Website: apple
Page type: customer-info-address
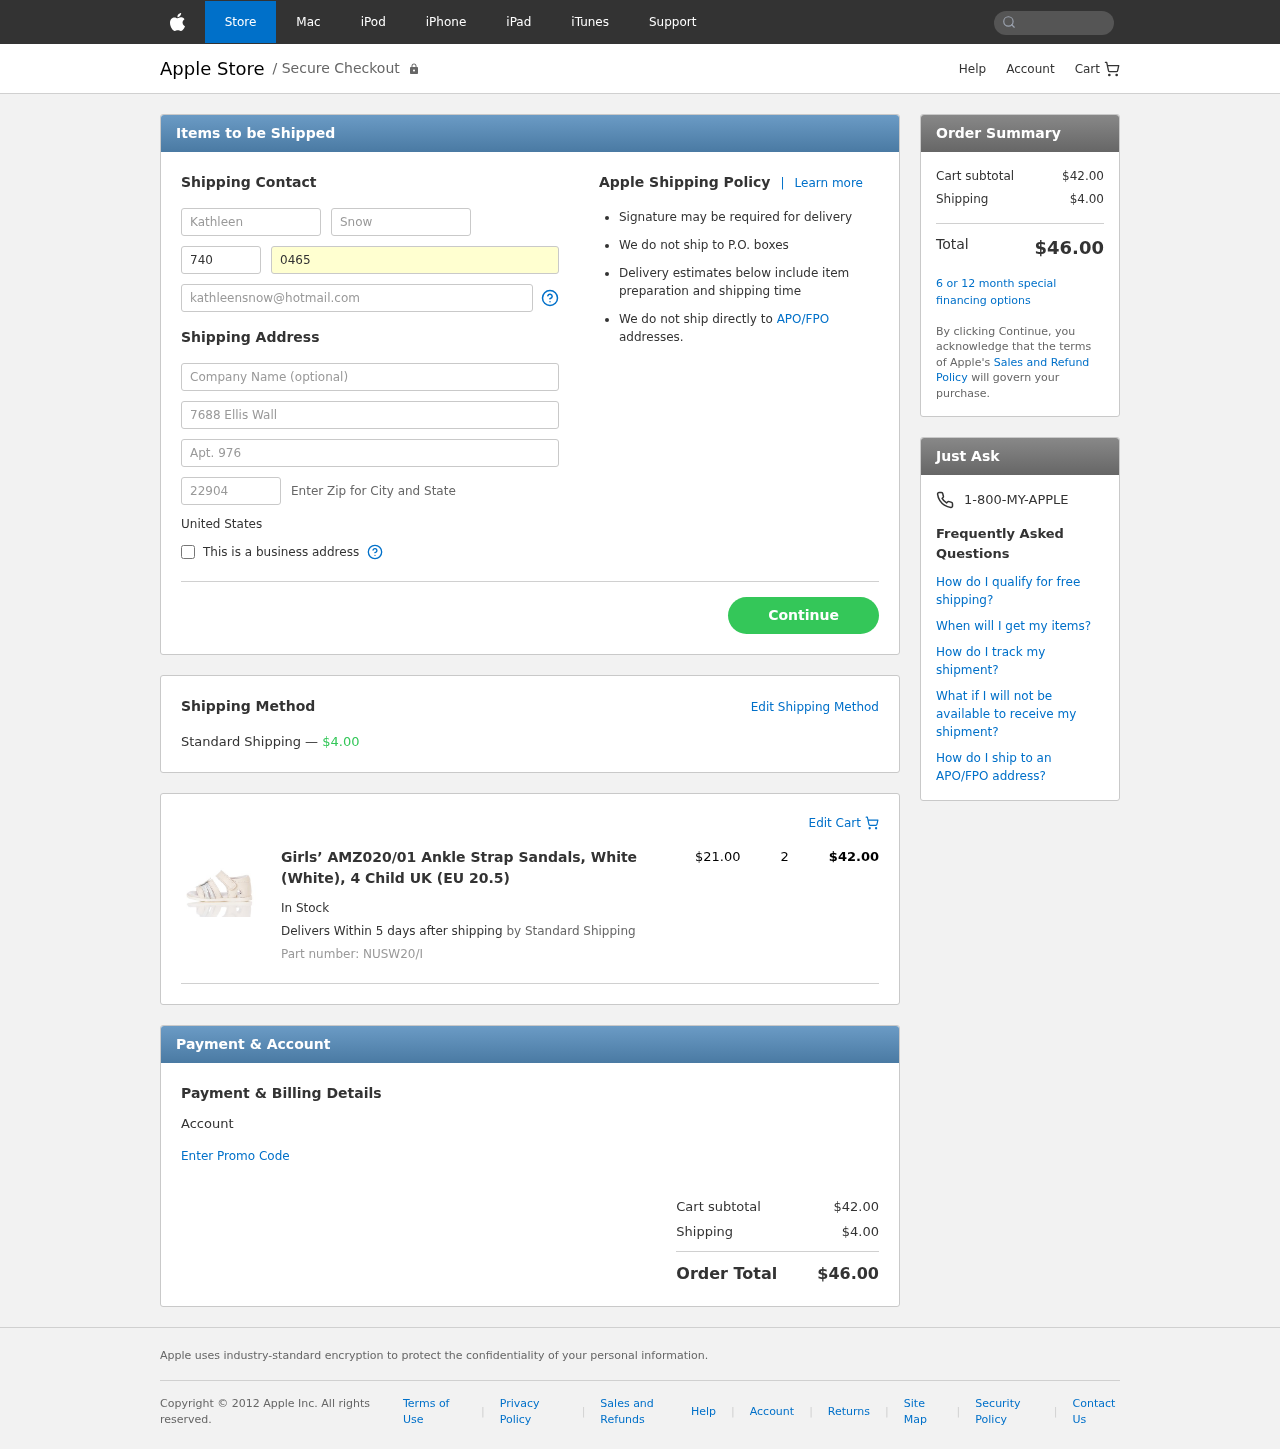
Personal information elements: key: PII_COUNTRY
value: United States
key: PII_FIRSTNAME
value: Kathleen
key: PII_LASTNAME
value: Snow
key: PII_PHONE_AREA
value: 740
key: PII_PHONE_LINE
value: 0465
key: PII_EMAIL
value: kathleensnow@hotmail.com
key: PII_STREET
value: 7688 Ellis Wall
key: PII_STREET2
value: Apt. 976
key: PII_POSTCODE
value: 22904
Product elements: key: PRODUCT1_NAME
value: Girls’ AMZ020/01 Ankle Strap Sandals, White (White), 4 Child UK (EU 20.5)
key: PRODUCT1_PRICE
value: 21
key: PRODUCT1_QUANTITY
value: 2
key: PRODUCT1_SKU
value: NUSW20/I
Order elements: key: ORDER_SHIPPING_COST
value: $4.00
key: ORDER_ITEM_TOTAL
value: $42.00
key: ORDER_SUBTOTAL
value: $42.00
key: ORDER_TOTAL
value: $46.00